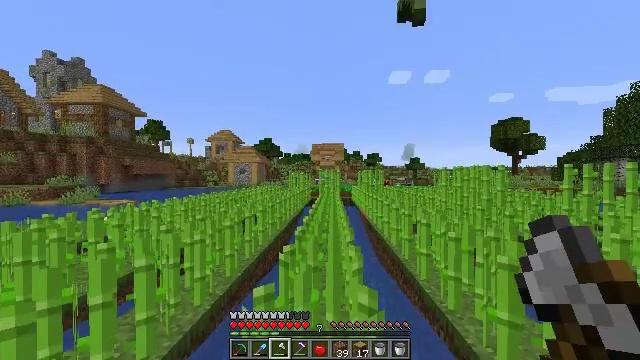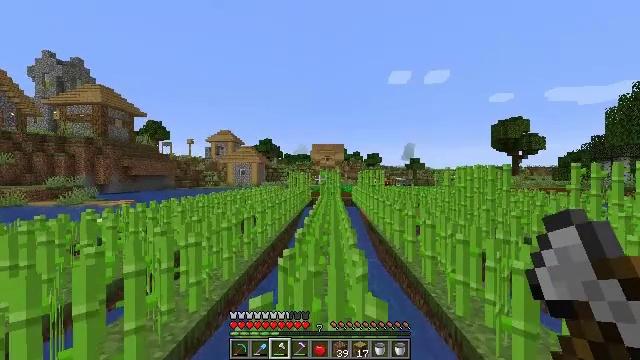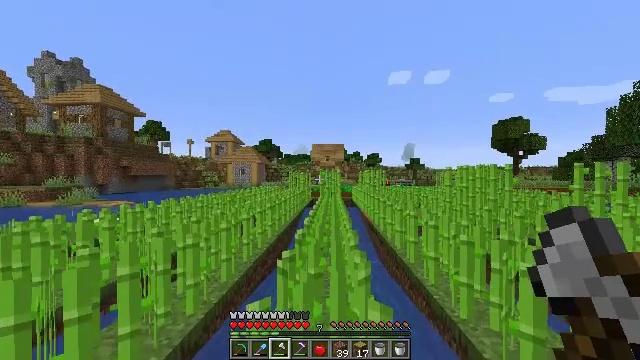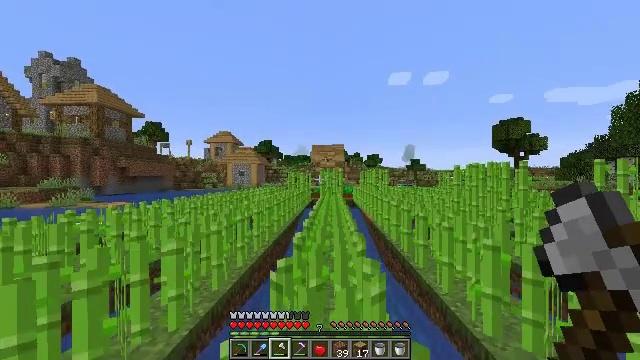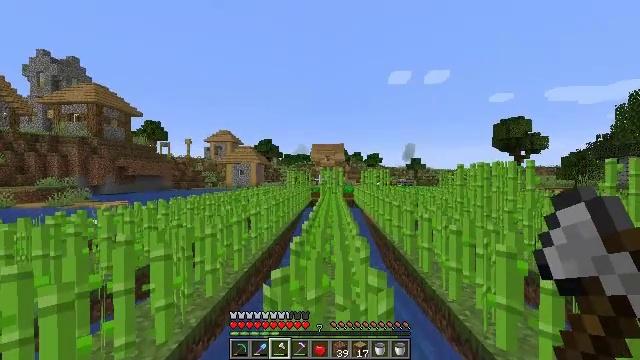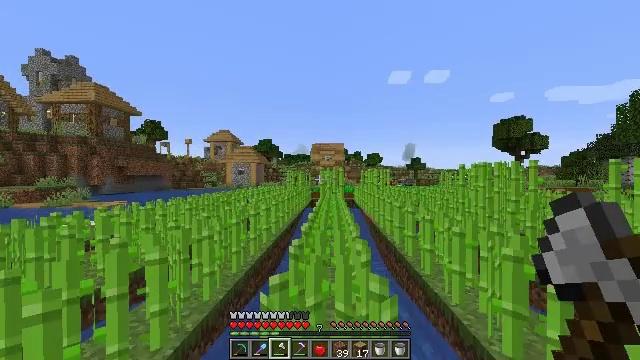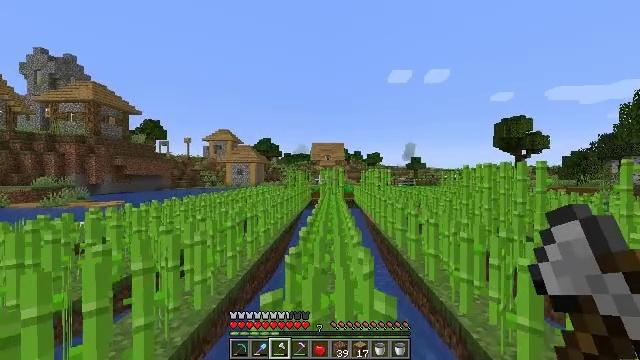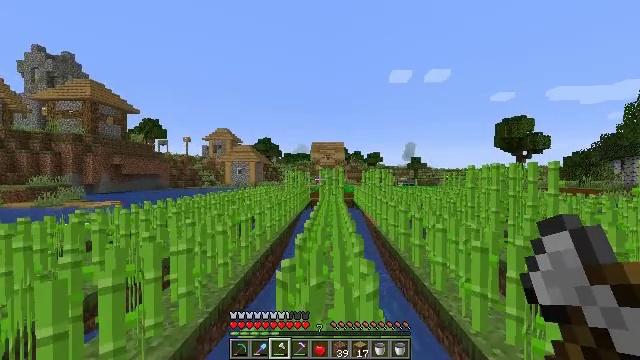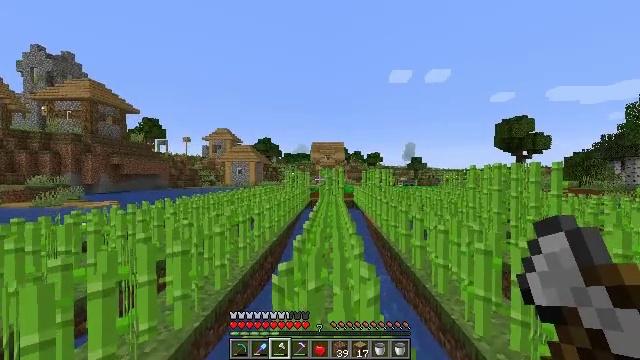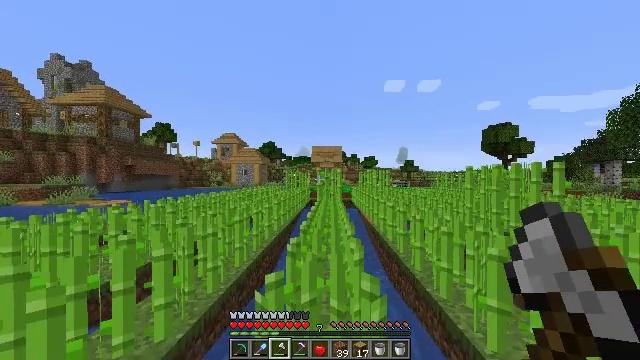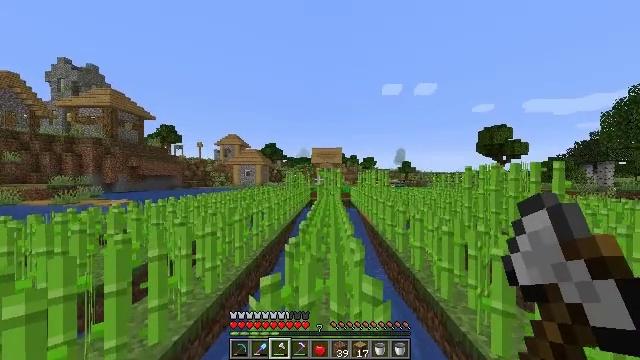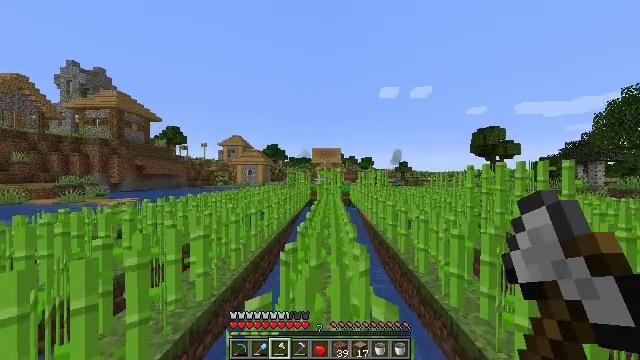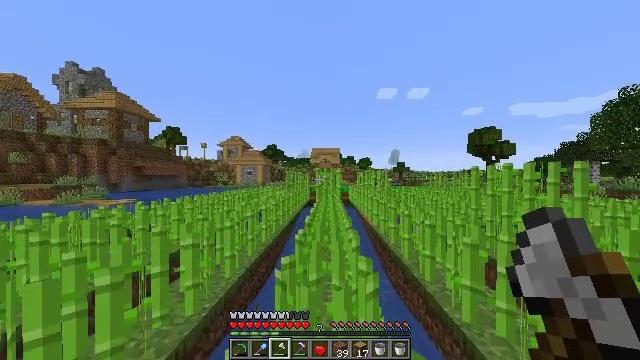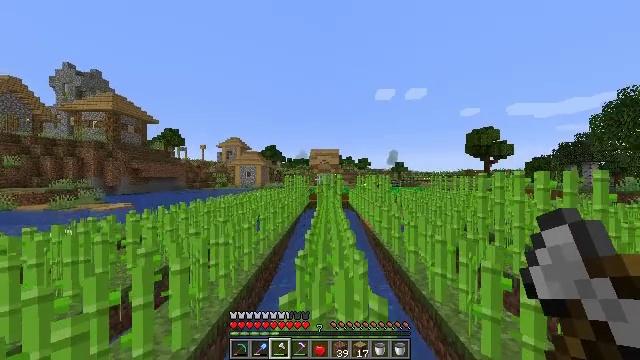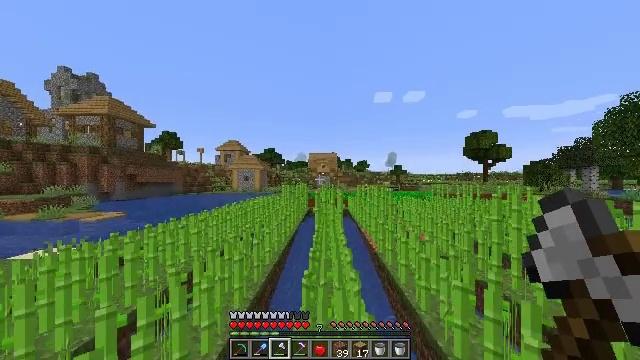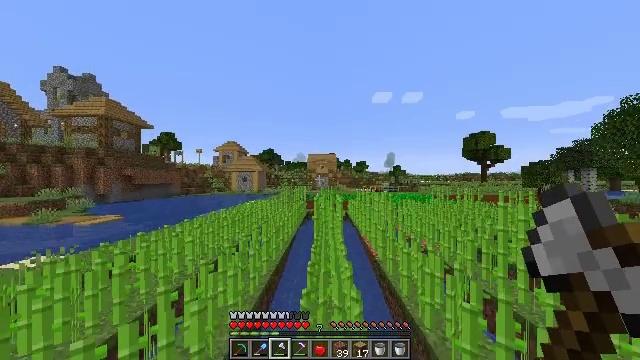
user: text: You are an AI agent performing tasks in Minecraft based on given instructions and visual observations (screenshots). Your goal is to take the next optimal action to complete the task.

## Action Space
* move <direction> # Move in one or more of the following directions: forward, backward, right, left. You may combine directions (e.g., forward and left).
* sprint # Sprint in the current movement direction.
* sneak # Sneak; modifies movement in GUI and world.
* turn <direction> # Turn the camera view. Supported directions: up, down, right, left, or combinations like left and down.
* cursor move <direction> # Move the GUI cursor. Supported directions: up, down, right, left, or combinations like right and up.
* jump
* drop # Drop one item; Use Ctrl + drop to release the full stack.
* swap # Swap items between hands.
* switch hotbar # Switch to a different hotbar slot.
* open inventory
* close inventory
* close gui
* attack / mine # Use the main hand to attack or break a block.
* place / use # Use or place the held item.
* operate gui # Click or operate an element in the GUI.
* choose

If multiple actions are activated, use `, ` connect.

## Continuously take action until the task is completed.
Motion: motion action
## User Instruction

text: Cut down the sugar cane stalks.
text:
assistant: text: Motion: move forward
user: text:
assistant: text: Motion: move forward
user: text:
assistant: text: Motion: move forward
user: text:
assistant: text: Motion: move forward
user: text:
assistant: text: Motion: move forward
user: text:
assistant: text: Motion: move forward
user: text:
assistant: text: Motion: move forward
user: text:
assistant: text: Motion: move forward, sprint
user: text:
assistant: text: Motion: move forward, sprint
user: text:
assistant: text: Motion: move forward, sprint
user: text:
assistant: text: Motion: move forward, sprint
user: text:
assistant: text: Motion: move forward, sprint
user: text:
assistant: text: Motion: move forward, sprint, jump
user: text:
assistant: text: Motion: move forward, sprint, jump
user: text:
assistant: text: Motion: move forward, sprint, jump
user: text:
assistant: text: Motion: move forward, sprint, jump
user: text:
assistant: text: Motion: move forward, sprint, jump
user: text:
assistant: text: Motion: move forward, sprint
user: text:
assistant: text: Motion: move forward, sprint
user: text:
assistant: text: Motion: move forward, sprint
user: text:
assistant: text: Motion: move forward, sprint
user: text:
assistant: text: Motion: move forward, sprint
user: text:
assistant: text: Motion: move forward, sprint
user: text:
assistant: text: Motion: move forward, sprint
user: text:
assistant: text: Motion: move forward
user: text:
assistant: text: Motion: move forward
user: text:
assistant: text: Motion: move forward
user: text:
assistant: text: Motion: move forward, attack / mine
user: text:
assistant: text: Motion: move forward, attack / mine
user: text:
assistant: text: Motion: move forward, attack / mine